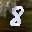
Label: 8